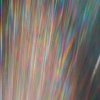
Label: sunburn